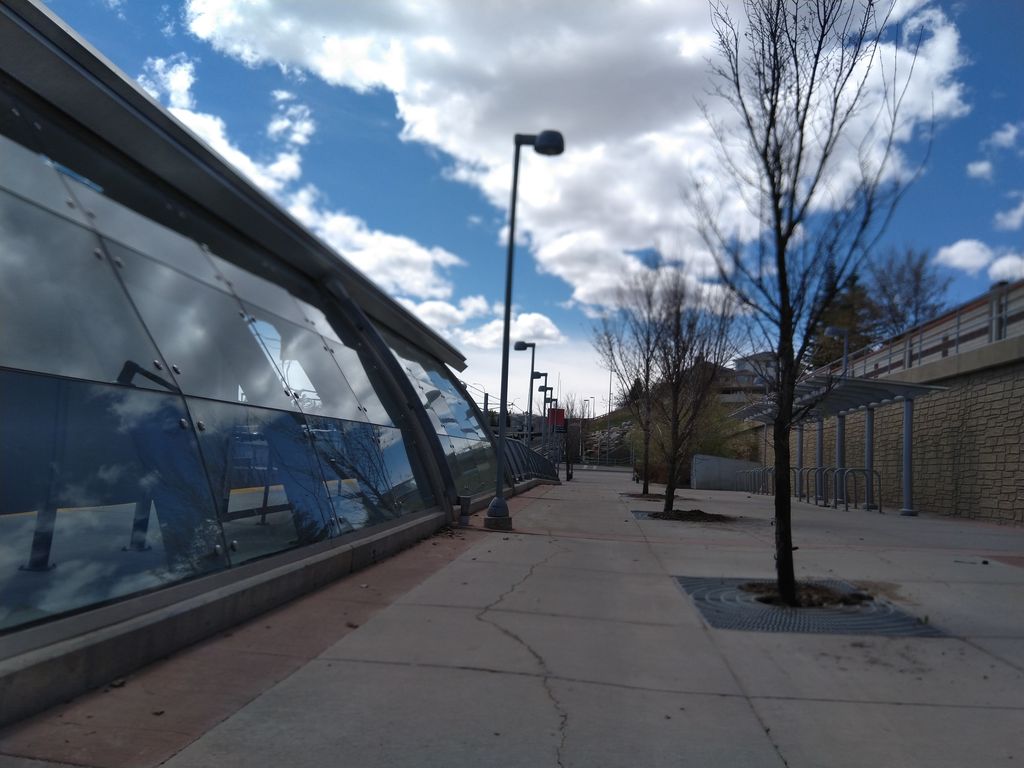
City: calgary